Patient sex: F
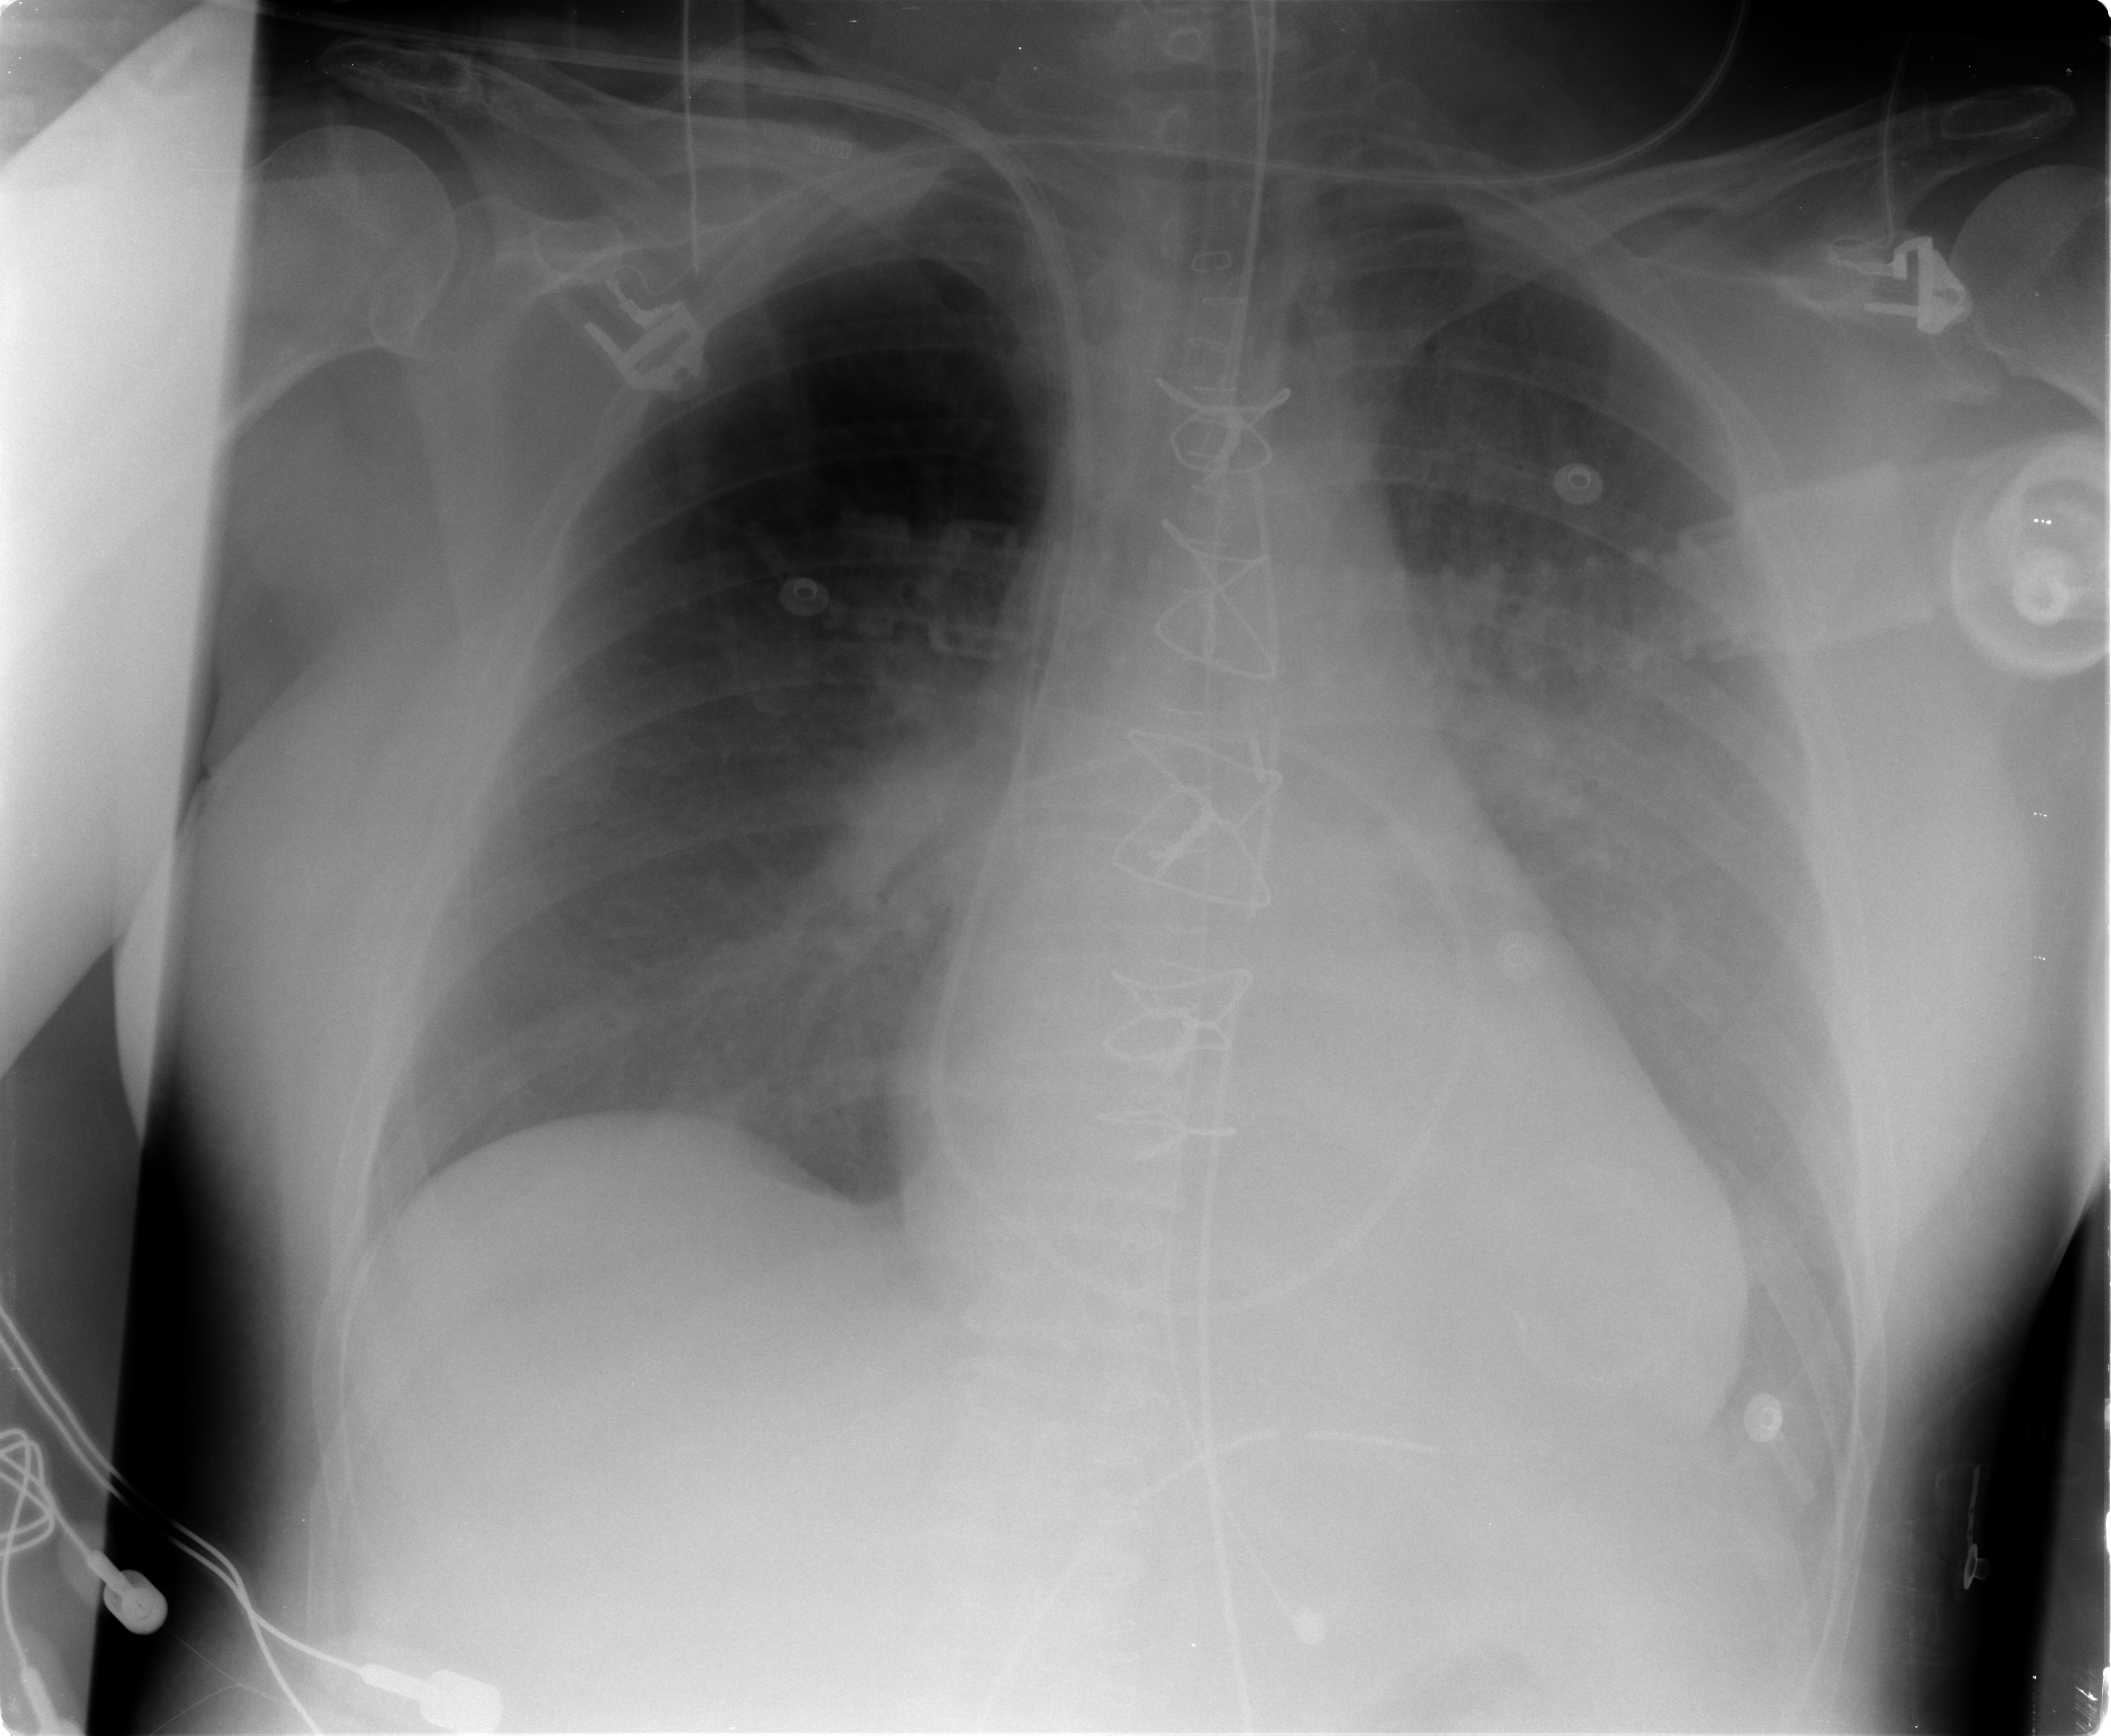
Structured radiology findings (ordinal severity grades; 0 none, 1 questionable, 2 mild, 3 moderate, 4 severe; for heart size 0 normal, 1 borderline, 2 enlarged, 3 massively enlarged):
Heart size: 2
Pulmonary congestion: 0
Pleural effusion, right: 0
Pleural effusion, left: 2
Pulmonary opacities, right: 0
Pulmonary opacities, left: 0
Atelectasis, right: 0
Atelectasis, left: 2